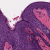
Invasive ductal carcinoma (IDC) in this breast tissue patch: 0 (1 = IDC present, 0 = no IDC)